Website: apple
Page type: payment
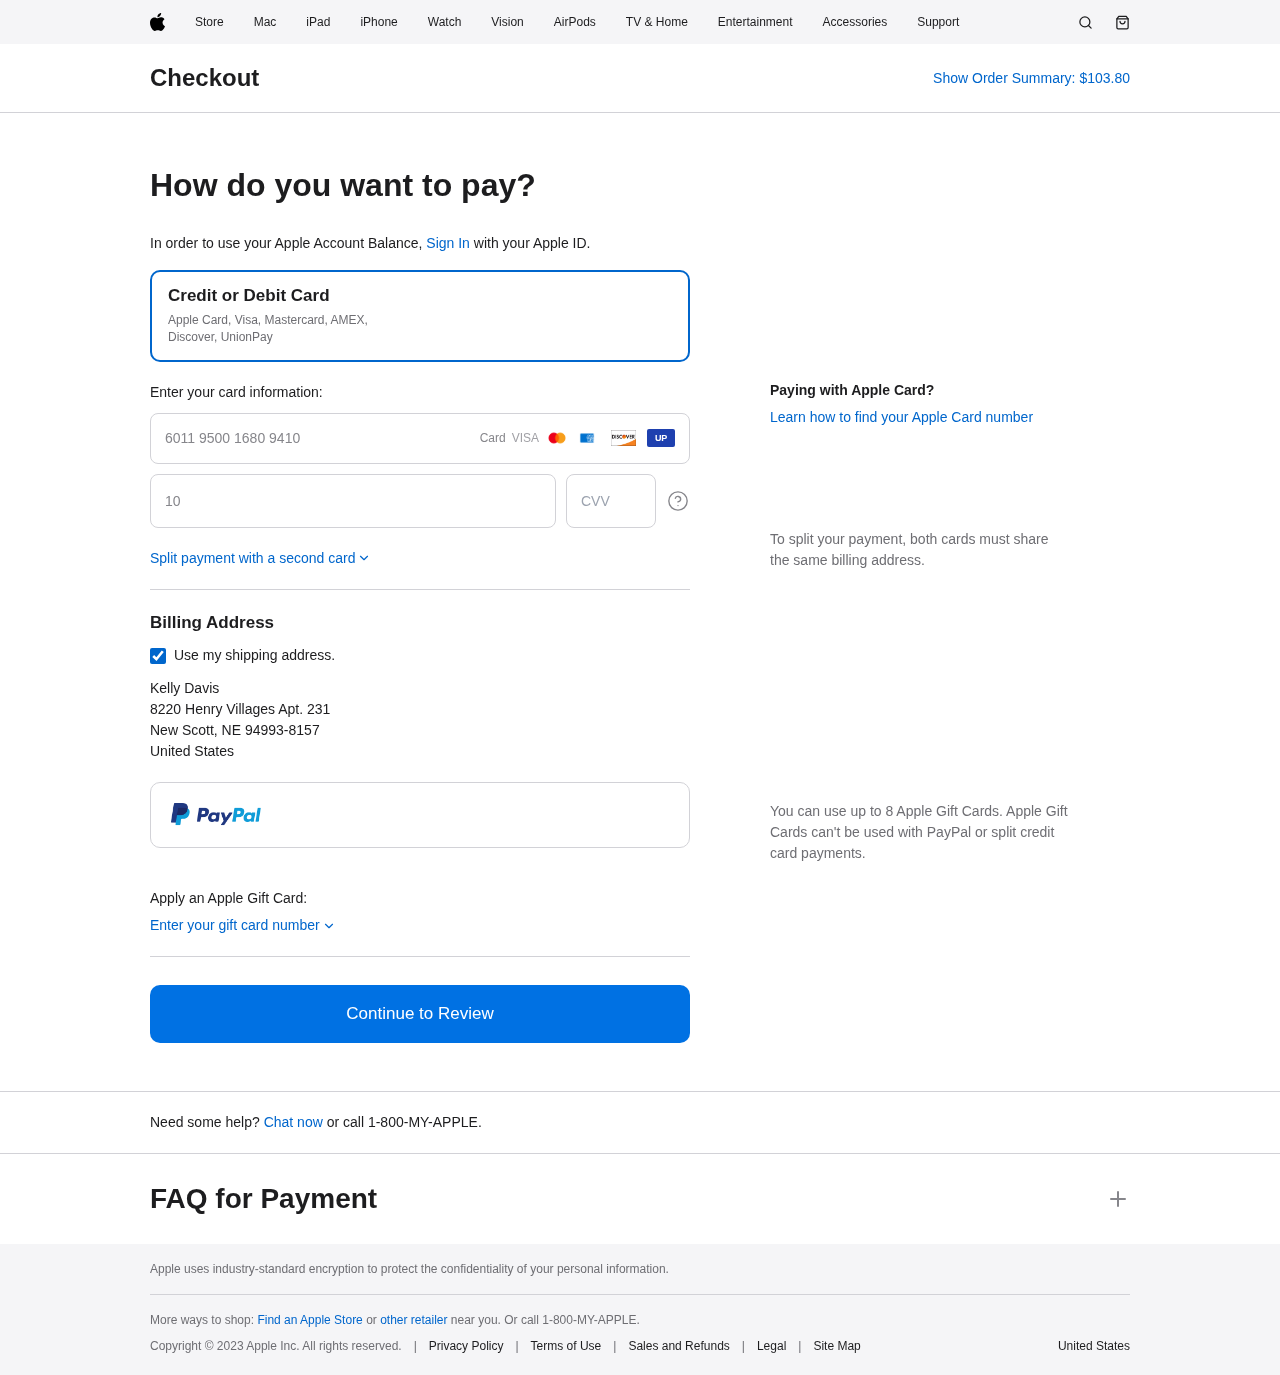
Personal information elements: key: PII_CARD_CVV
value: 491
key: PII_CARD_EXPIRY
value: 10/30
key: PII_CARD_NUMBER
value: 6011 9500 1680 9410
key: PII_COUNTRY
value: United States
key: PII_FULLNAME
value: Kelly Davis
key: PII_STREET
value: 8220 Henry Villages Apt. 231
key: PII_CITY_STATE_ZIP
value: New Scott, NE 94993-8157
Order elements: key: ORDER_TOTAL
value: $103.80